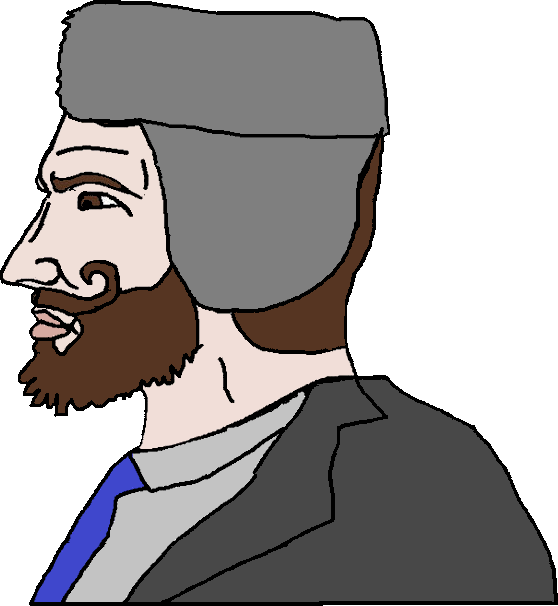
Label: 4_Yes_Chad